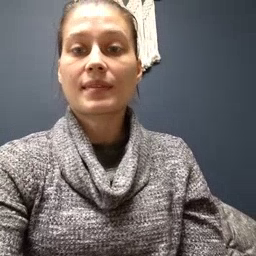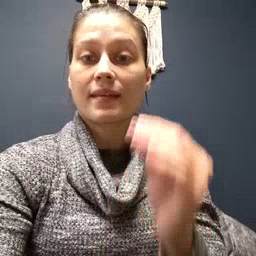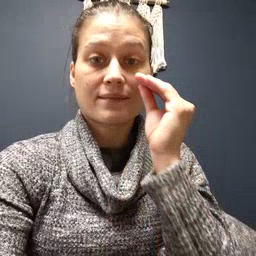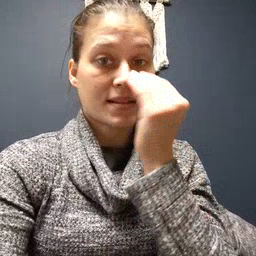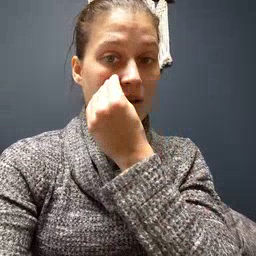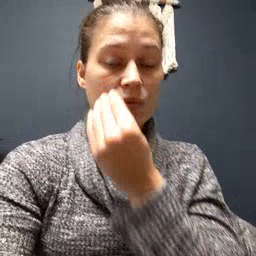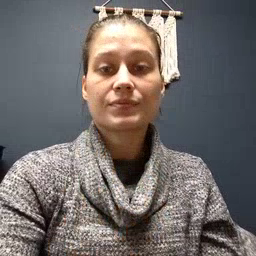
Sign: flower